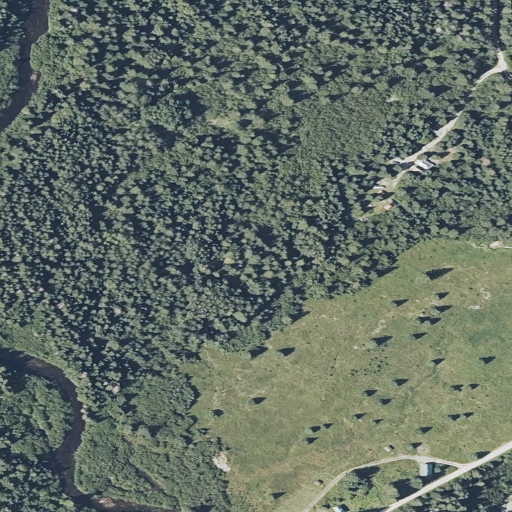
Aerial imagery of plain(s) in Maine named Nesowaonehunk Field containing mixed forest, evergreen forest, woody wetlands, shrub, deciduous forest, open development, and barren land